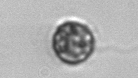
Label: coccolithophorid